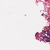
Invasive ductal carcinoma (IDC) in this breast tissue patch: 0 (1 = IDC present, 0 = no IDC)